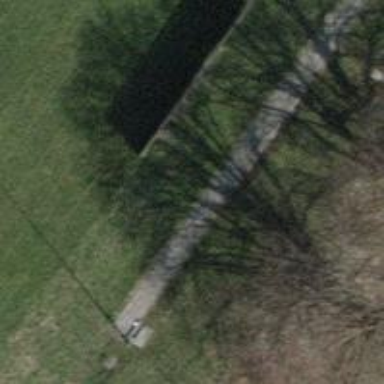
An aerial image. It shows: Noise barrier wall.